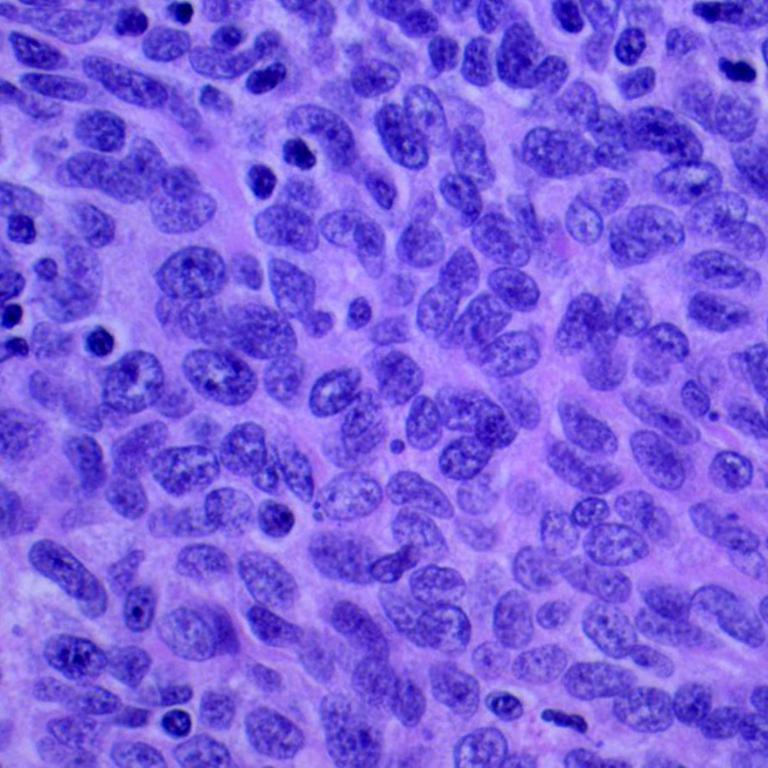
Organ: lung
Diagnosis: squamous carcinomas